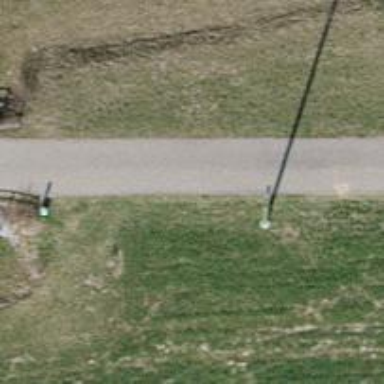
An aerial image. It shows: Power pole.